Chest X-ray:
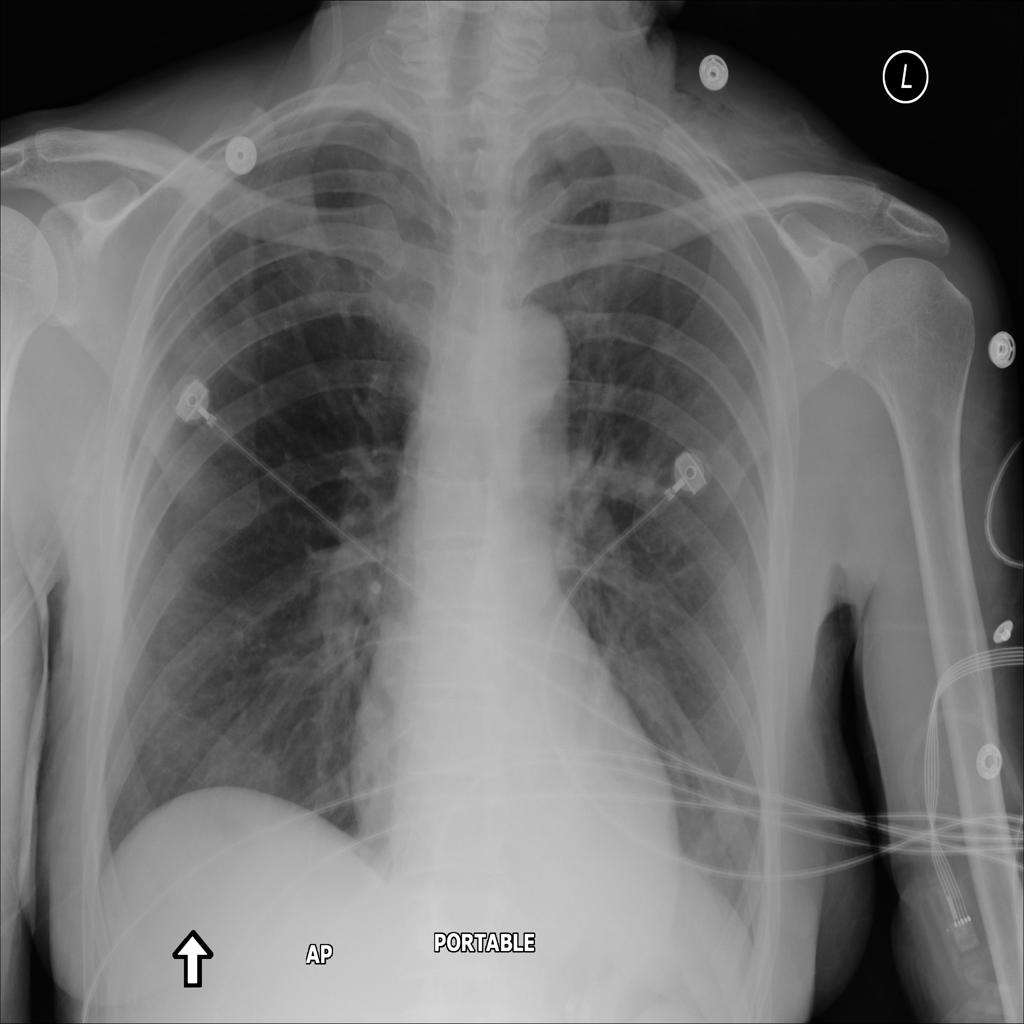
Findings: Effusion
No abnormal finding: no